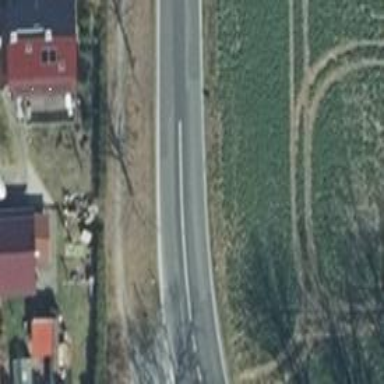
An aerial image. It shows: Secondary road with asphalt surface.